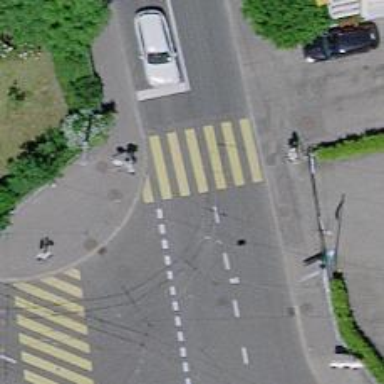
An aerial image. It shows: Kerb barrier.